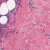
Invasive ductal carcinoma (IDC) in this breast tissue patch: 1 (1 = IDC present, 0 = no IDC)